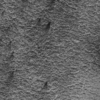
Label: not_dusty